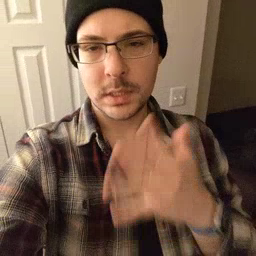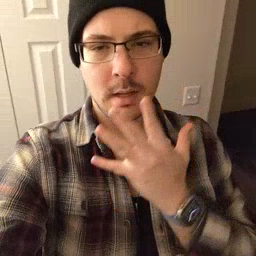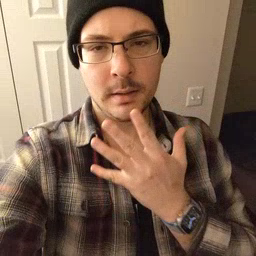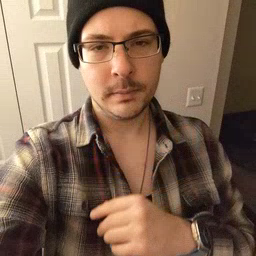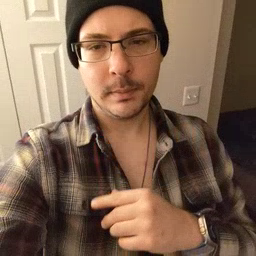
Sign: sad